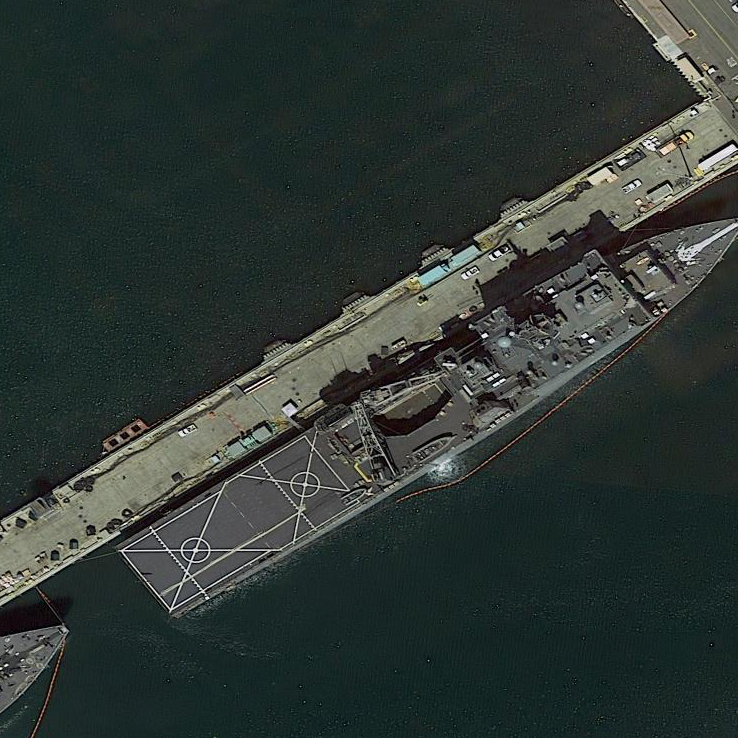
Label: Whitby_Island-class_dock_landing_ship